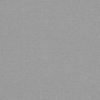
Label: dusty